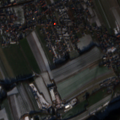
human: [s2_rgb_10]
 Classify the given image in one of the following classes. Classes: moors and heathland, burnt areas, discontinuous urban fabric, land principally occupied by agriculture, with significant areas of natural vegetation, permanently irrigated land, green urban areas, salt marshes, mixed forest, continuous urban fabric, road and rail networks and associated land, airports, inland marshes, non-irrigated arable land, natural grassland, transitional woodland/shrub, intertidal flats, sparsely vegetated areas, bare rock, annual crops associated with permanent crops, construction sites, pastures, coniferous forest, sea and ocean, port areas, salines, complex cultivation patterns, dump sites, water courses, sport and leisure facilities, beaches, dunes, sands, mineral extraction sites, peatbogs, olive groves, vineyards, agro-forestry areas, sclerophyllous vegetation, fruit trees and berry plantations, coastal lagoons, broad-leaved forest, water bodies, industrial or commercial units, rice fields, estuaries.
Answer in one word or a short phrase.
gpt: discontinuous urban fabric, industrial or commercial units, non-irrigated arable land, coniferous forest